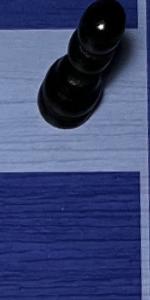
Label: Empty